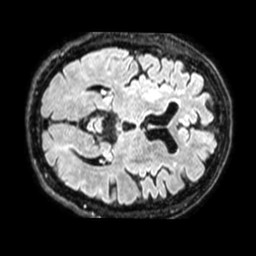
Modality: FLAIR
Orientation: axial
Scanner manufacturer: philips
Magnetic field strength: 1.5 T
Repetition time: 4.8 s
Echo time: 0.3363 s